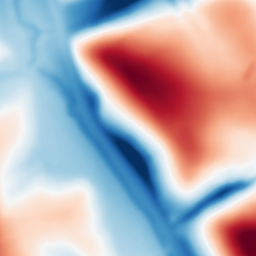
Category: multiscale
Decomposition family: dog
Decomposition parameters: sigma_low: 3
sigma_high: 50
Upsampling method: cubic_catmull_rom
Upsampling parameters: scale: 4
Upsampling scale: 4